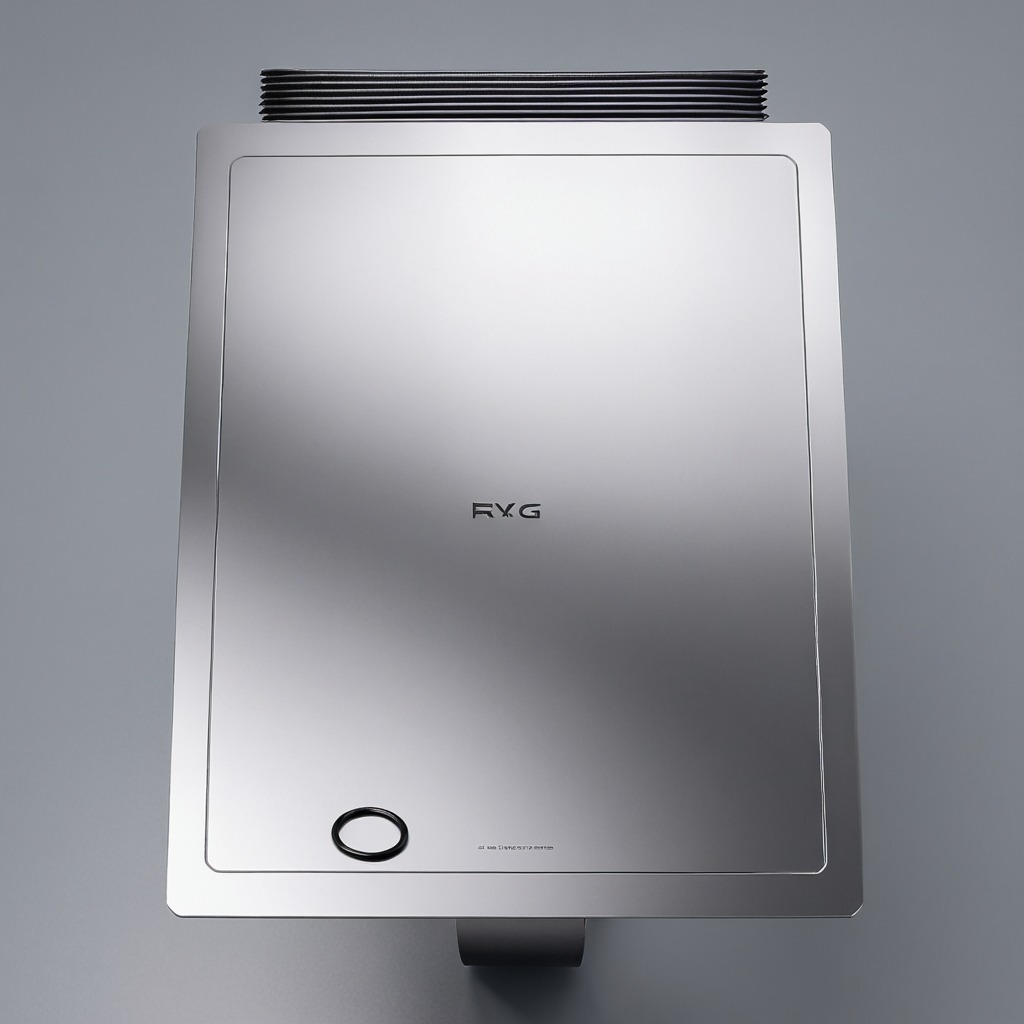
A rubber O-ring is lying on a stainless steel table in a high-end prototyping lab.